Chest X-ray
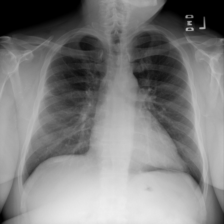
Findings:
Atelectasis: negative
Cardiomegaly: negative
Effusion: negative
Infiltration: positive
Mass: negative
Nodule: negative
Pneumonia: negative
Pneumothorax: negative
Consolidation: negative
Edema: negative
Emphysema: negative
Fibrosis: negative
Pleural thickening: negative
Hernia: negative